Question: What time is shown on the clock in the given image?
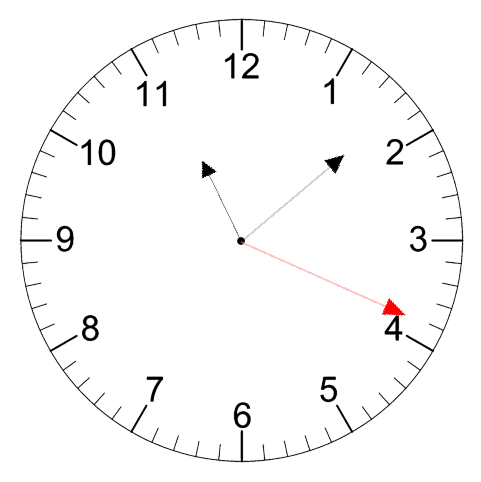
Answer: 11:08:19